Question: When I'm changing windows(forms), my application's icon disappears from taskbar. So for opening the application, users need to click ALT+TAB to select the form which is hidden from taskbar. After users choose application, icon comes to taskbar again. I don't want my applcation icon disappears from taskbar.
My codes are below:
'''
//Program.cs
[STAThread]
static void Main()
{
Application.Run(new LoginPage());
}
'''
Login Page is application's first screen that gets username and password. After clicking submit button application is going to main page.
'''
//LoginPage.cs
private void submitBtn_Click(object sender, EventArgs e)
{
MainPage mainPage= new MainPage();
mainPage.Show();
this.Hide();
}
'''
Lets say I have a button on main page for going to another form. Here when I click the page1 button taskbar icon disappears.
'''
//MainPage.cs
private void page1Btn_Click(object sender, EventArgs e)
{
Page1 page1 = new Page1();
page1.Show();
this.Hide();
}
'''
After some research I found one solution for that but there is another problem which I cannot minimize the form correctly.
When I change the codes above with below
'''
//MainPage.cs
private void page1Btn_Click(object sender, EventArgs e)
{
Page1 page1= new Page1();
page1.ShowInTaskbar = false;
page1.Owner = this;
page1.ShowDialog();
this.Hide();
}
'''
Here, I also need to modify Page1 as below
'''
//Page1.cs
private void Page1_FormClosed(object sender, FormClosedEventArgs e)
{
MainPage mainPage = new MainPage();
mainPage.Show();
}
'''
Here I can successfully go to page1 step by step (without disappearing the taskbar icon). When I minimize the page1, it minimizes the application as expected but when I maximize the application from taskbar, I expect Page1 should maximizes but MainPage maximizes with an minimized Page one like below image.

I only want to correct these problems. I hope there is experts which experienced these things there.
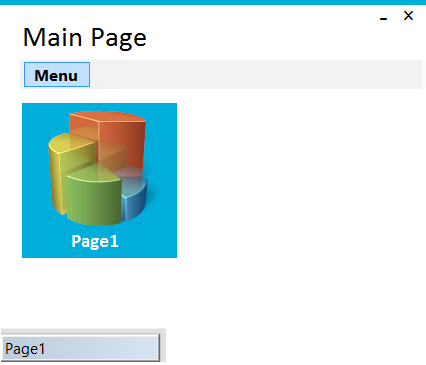
Answer: Problem is solved.
The problem was, I was maximizing the form from properties of the page.
Instead of maximizing it from properties, I do it manually from Page Load and its solved.
'''
this.Bounds = Screen.PrimaryScreen.WorkingArea;
'''